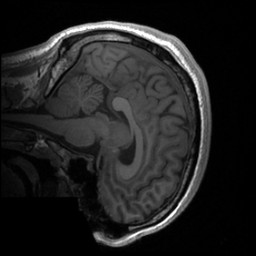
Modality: T1w
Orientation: sagittal
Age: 24
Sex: male
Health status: healthy